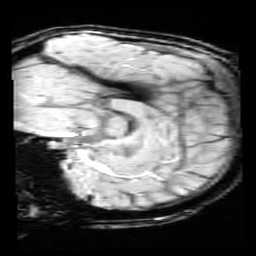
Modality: SWI
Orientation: sagittal
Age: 11
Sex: male
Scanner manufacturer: siemens
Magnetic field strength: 3 T
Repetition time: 0.027 s
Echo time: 0.02 s